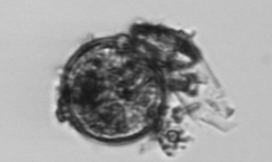
Label: Thalassiosira_TAG_external_detritus